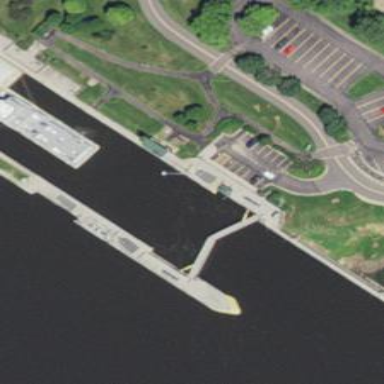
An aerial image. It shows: Lock gate along waterway.